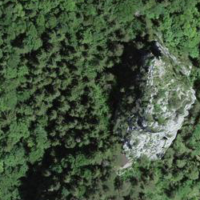
EUNIS habitat code: 44
Species observed at this site:
Asplenium trichomanes
Amelanchier ovalis